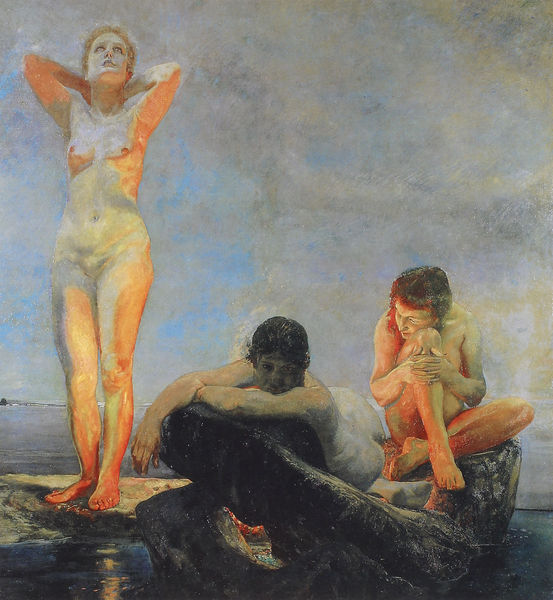
Titel: Die Blaue Stunde
Künstler: Max Klinger
Institution: Leipzig, Museum der bildenden Künste
Schlagwörter: akt, blau, dunkel, felsen, feuer, gemälde, himmel, körper, meer, nackt, schatten, wasser, weiß, wolken, akte, baden, badende, frauen, gelb, landschaft, mädchen, see, sitzen, ufer, brust, frau, grau, hell, licht, orange, schwarz, haus, rot, arme, gesicht, stehen, stein, steine, sonne, insel, gold, haare, pose, sitzend, stehend, paar, kinder, hellblau, brüste, strand, frauenakt, hocke, liegen, studie, fels, wetter, langeweile, nackte, junge, knie, liegend, schimmer, bad, schwimmen, hocken, nymphen, blickkontakt, lichtführung, bau, badeszene, ligen, locht, aklt, stehende frau, träge, warm-kalt-kontrast, verborgenes feuer, hockender junge